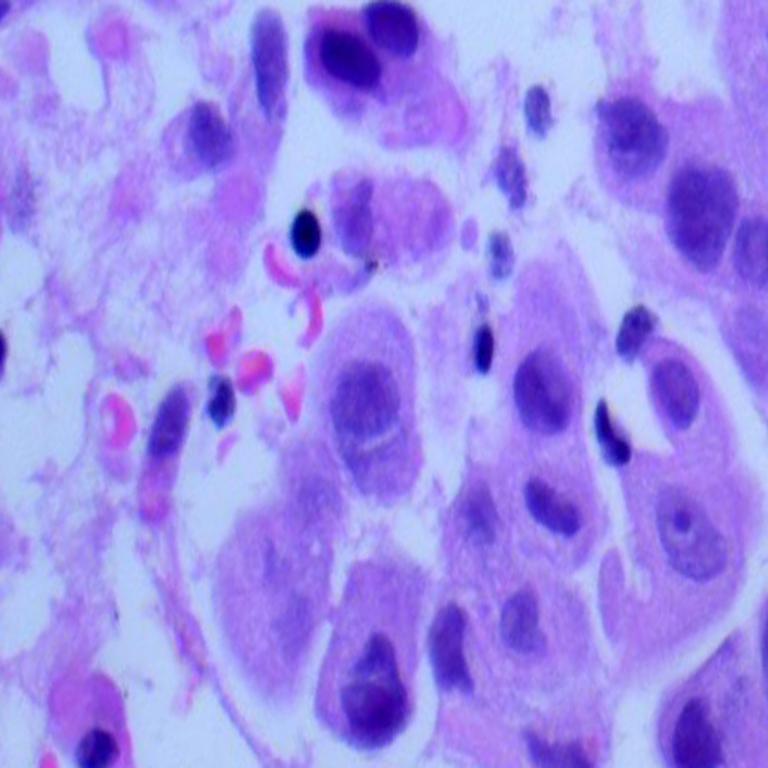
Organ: lung
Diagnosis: adenocarcinomas